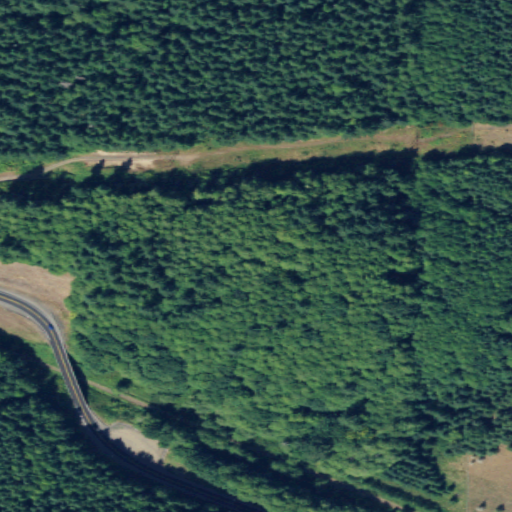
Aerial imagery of mountain in Washington named Pluvius Hill containing evergreen forest, mixed forest, deciduous forest, grassland, low intensity development, open development, and shrub